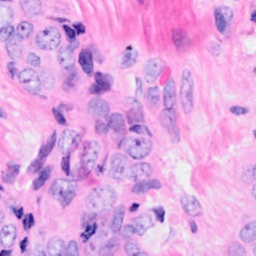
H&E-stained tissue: Breast